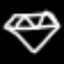
Label: diamond